Question: In netbeans I can ignore files existing in SVN repository (blue color on screen-shot), is there any way to do it in emacs Version Control system.

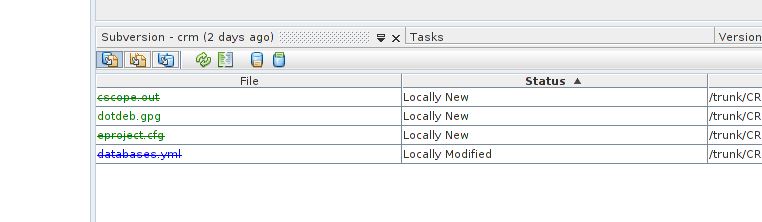
Answer: We can do it in <URL> in your init.el add:
'''
(add-to-list 'svn-status-elided-list "config/databases.yml")
'''
where '"config/databases.yml"' is file path relative to root
direcotry where 'svn-status' was run.